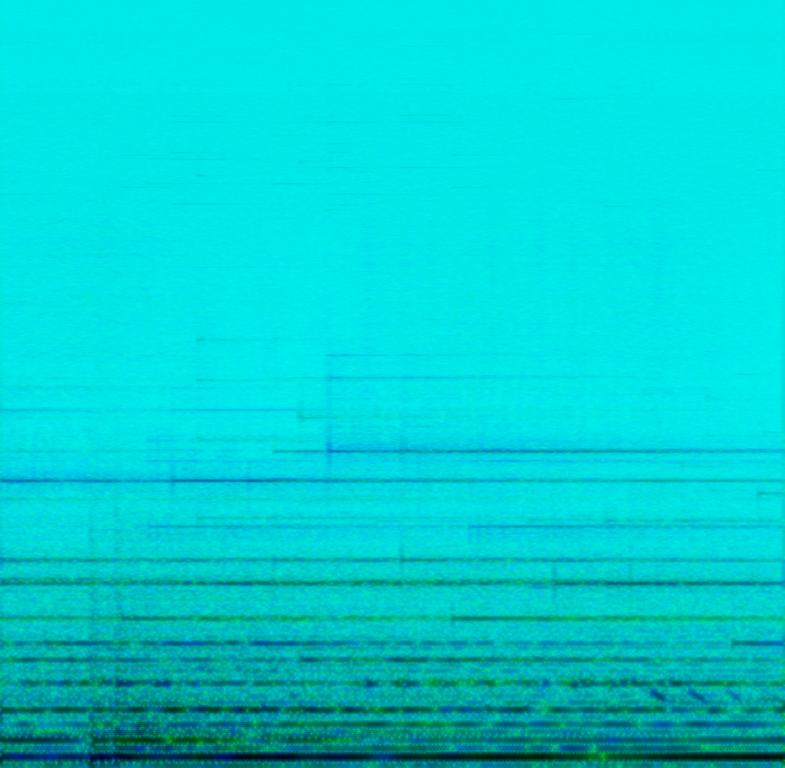
The low quality recording features an ambient song that consists of mellow wide bells and wide low synth pad playing in the background. It sounds calming, relaxing and hypnotic, like something you would hear in a hypnotic therapy session.